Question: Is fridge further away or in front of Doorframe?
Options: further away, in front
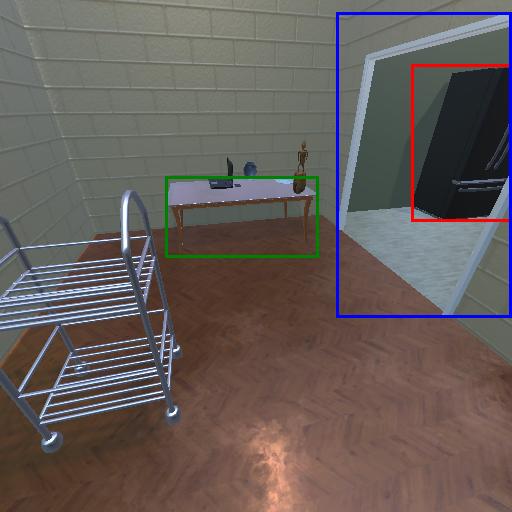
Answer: further away